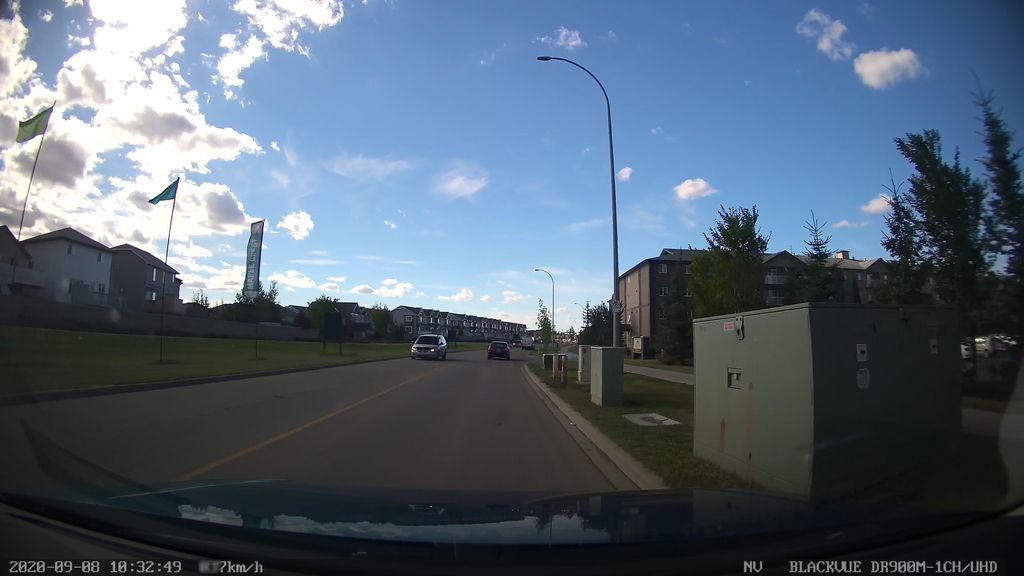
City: edmonton